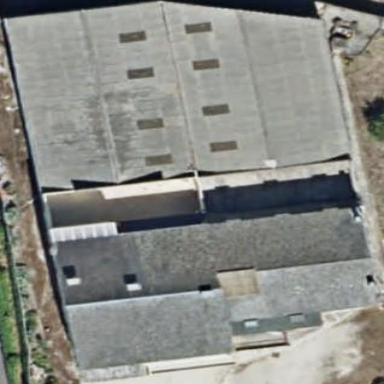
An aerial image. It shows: Industrial building.